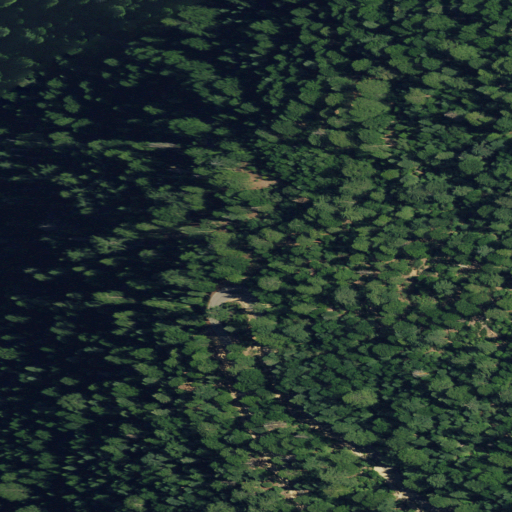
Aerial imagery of mountain in California named Turn Table containing evergreen forest, grassland, open development, and low intensity development